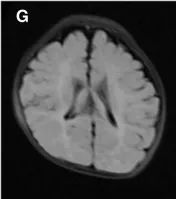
Craniofacial features and imaging results of the proband and father. Head MRI of the proband (4 M).
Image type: radiology (mri)